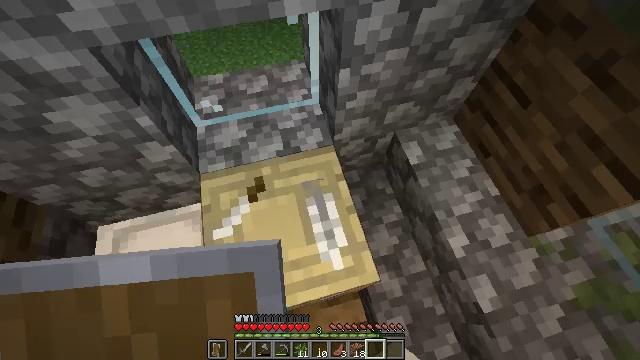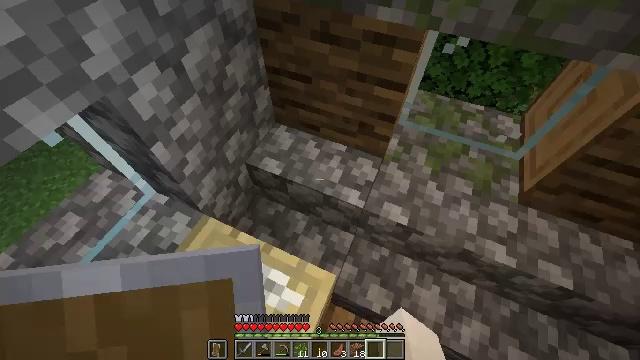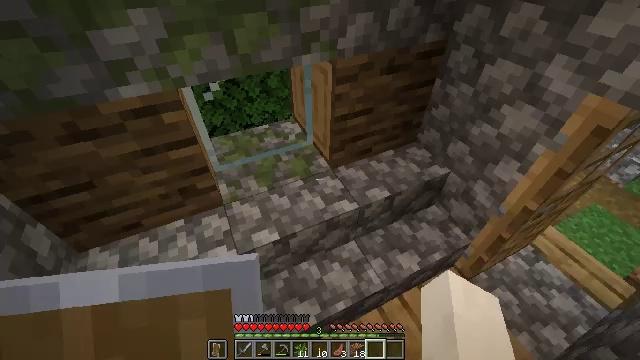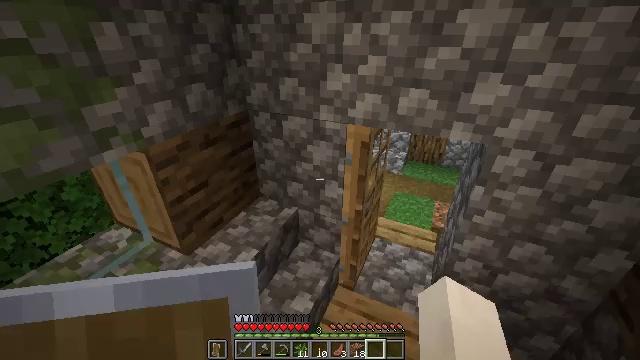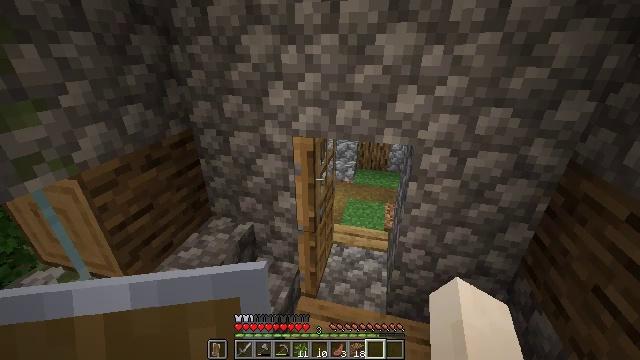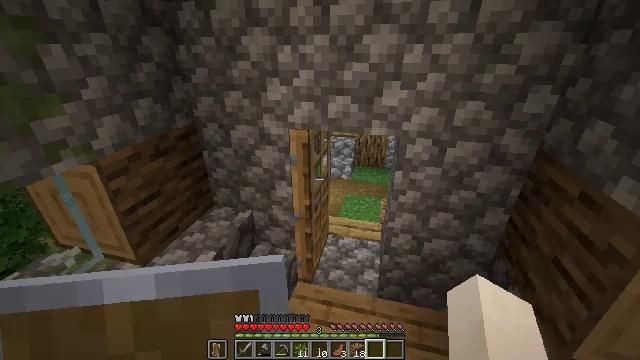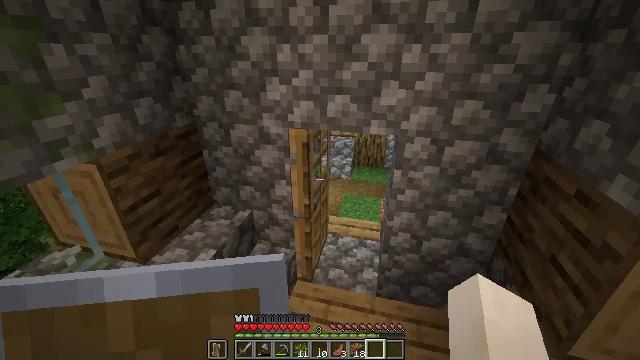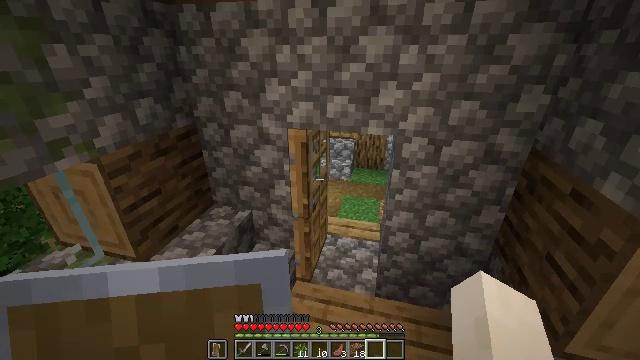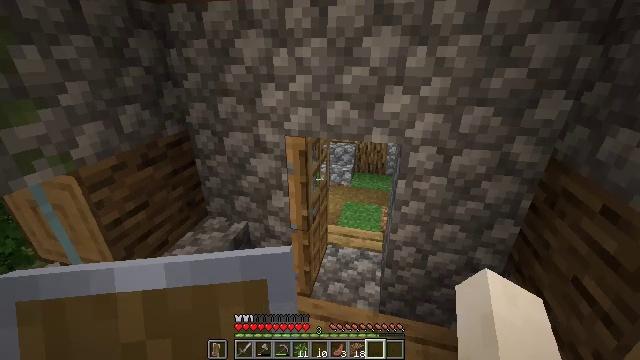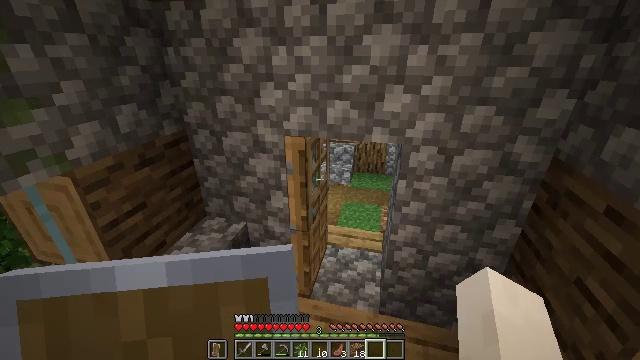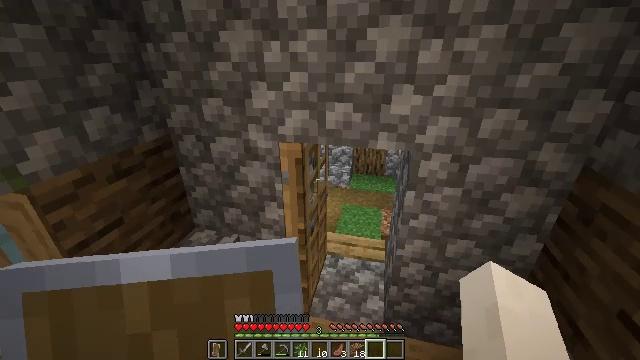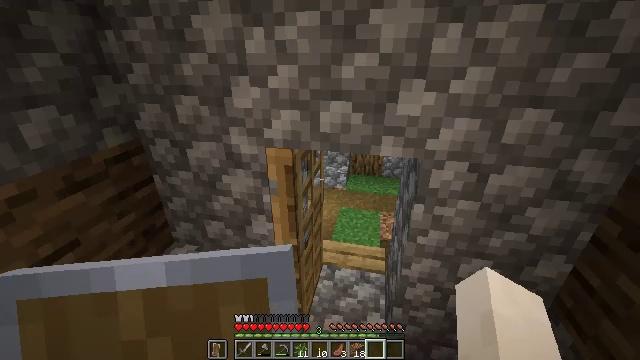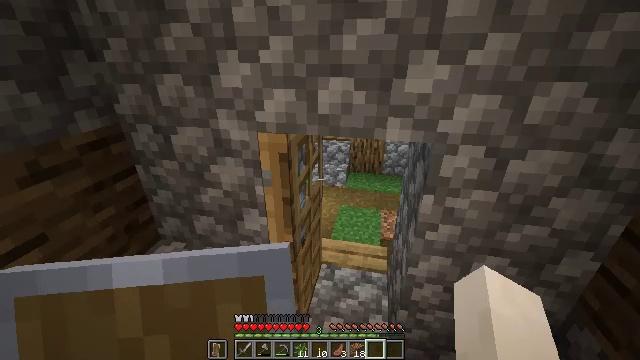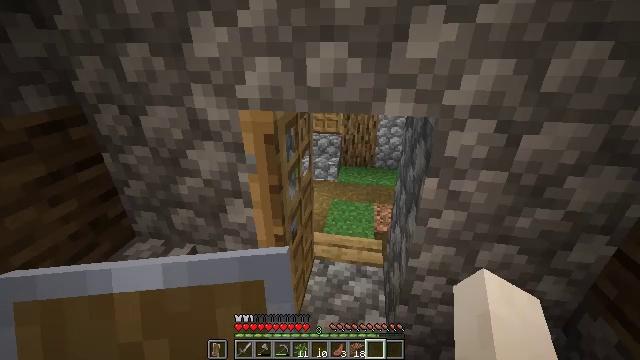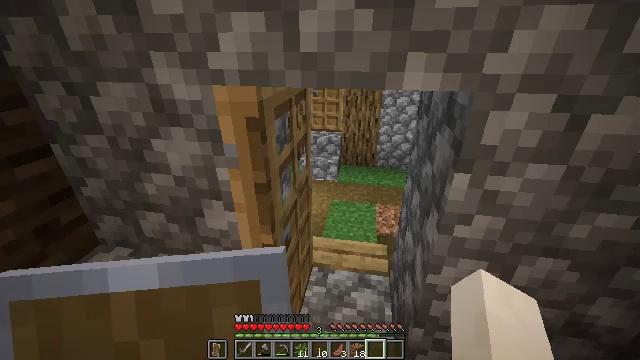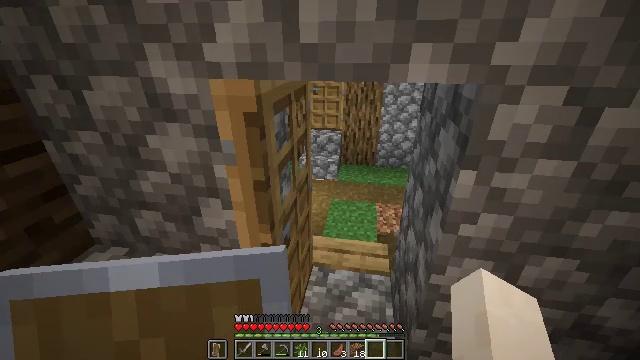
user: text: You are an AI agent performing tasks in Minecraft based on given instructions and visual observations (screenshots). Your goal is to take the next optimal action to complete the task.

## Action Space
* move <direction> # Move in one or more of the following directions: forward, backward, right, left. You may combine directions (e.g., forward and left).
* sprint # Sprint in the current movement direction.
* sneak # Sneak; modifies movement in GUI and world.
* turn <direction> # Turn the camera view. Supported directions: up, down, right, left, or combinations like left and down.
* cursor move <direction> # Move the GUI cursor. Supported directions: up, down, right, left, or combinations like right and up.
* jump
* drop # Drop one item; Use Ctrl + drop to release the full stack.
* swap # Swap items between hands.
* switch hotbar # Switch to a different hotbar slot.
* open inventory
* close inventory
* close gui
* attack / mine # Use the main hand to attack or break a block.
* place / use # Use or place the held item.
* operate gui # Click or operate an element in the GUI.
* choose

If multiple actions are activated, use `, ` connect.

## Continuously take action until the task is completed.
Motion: motion action
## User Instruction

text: Mine the smithing table.
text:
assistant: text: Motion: move back, turn right and up
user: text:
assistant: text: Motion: move back, turn right and up
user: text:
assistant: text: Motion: move back, turn right and up
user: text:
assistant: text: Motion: move back, turn right and up
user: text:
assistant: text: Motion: no_op
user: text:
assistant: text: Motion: no_op
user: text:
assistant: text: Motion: move forward
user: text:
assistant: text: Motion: move forward
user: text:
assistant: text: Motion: move forward
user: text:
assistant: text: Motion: move forward
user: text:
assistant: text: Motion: move forward
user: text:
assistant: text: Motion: move forward
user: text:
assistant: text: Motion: move forward, turn right
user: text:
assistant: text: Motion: move forward
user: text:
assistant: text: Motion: move forward
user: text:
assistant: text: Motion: move forward and move right
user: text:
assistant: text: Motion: move forward and move right
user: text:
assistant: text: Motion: move forward
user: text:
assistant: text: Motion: move forward
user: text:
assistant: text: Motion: move forward
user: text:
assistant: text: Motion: move forward
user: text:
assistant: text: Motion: move forward
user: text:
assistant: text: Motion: move forward and move right, turn left
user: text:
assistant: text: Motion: move forward and move right, turn left and up
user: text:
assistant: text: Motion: move forward and move right, turn left and down
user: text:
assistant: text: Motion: move forward and move right, turn left and down
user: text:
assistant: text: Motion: move forward and move right, turn left
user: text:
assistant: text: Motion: move forward and move right, turn left and up
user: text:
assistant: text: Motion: move right, turn left and up
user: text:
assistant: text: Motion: move right